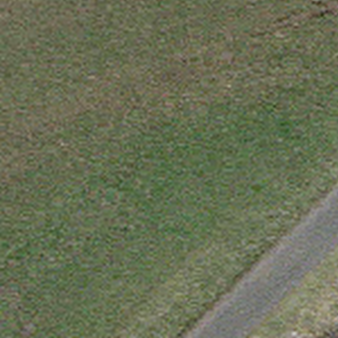
Label: other